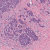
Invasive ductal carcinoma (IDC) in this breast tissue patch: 1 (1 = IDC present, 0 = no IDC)